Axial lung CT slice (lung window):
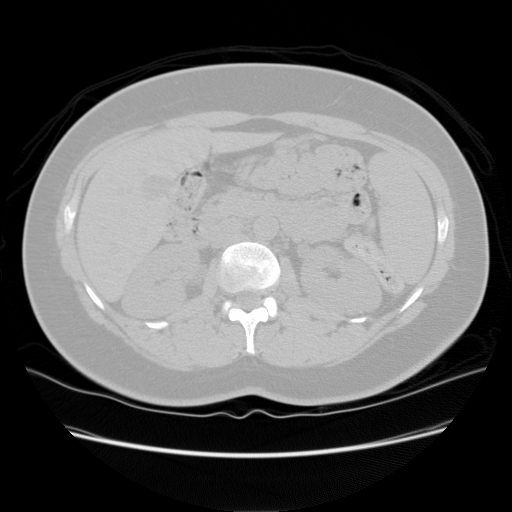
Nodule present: no